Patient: sex F, age 62
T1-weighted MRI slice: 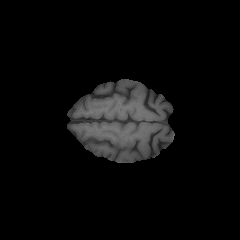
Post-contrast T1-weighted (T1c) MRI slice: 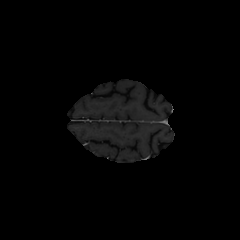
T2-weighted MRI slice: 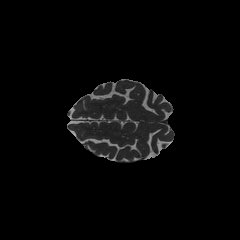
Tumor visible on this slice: no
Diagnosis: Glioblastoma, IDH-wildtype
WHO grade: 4